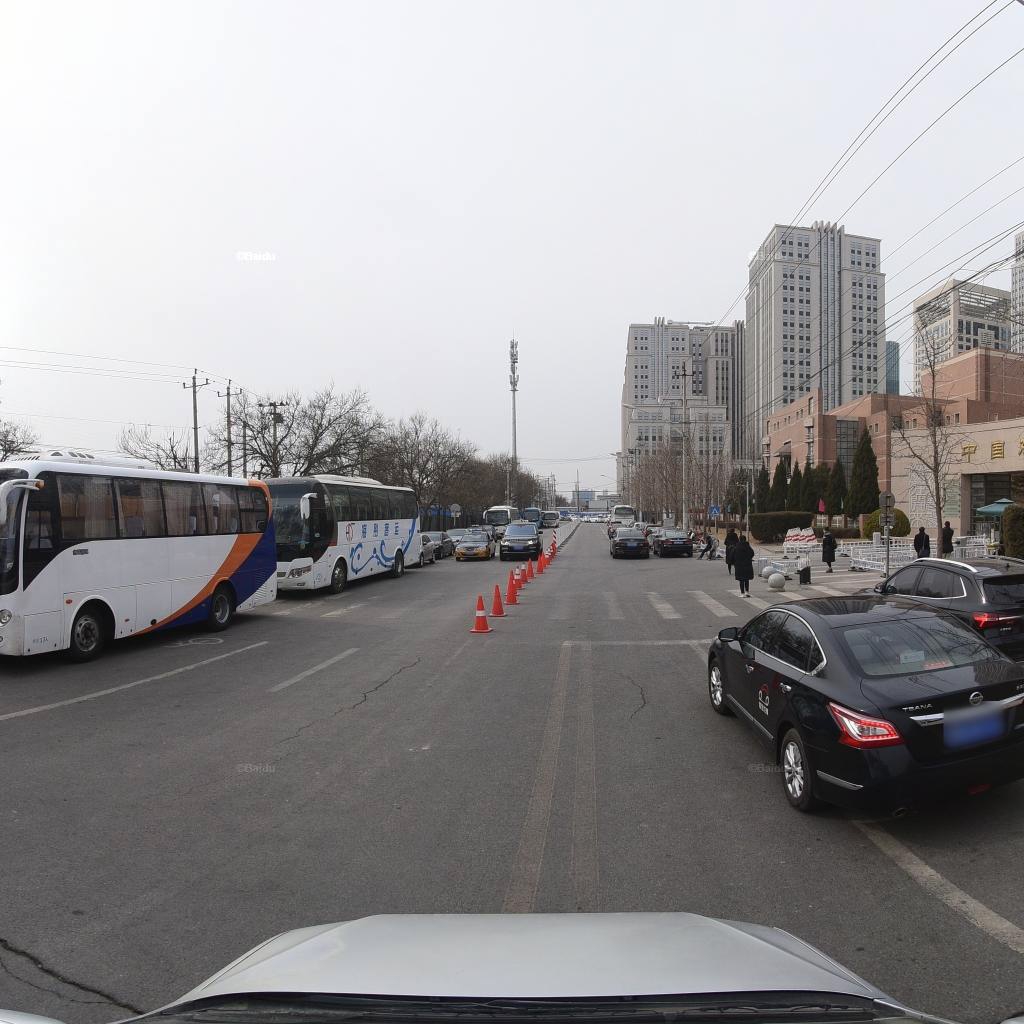
Region: Fengtai
Road damage annotations: transverse crack, longitudinal crack, longitudinal crack